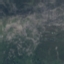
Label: HerbaceousVegetation